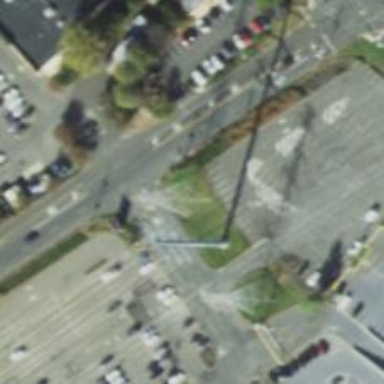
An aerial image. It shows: Lattice structure tower used for power transmission.